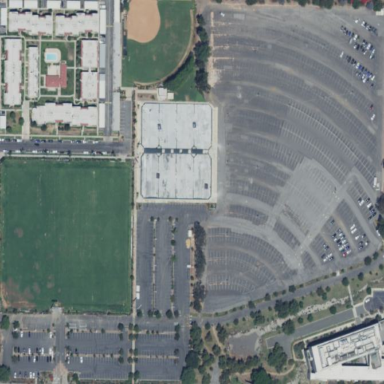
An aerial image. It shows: Parking area.